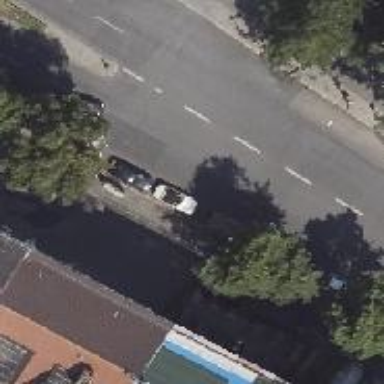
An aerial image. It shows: Asphalt parking lane.